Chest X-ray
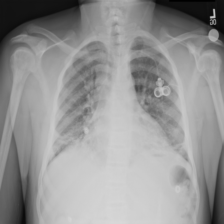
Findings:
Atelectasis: positive
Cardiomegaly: negative
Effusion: negative
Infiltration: positive
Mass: negative
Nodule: negative
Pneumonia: negative
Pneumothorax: negative
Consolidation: negative
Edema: negative
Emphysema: negative
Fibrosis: negative
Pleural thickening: negative
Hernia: negative